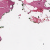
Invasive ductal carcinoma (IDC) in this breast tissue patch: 0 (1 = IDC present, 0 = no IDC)